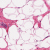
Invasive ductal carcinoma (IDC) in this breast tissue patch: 0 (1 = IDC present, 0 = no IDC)